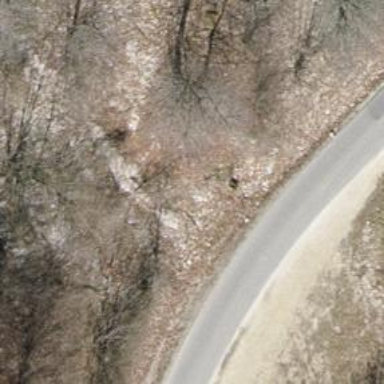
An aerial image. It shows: Passing place on the road.